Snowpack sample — Loveland Pass, Silver Plume, Colorado, USA (1/12/25, 11:40 AM MST)
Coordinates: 39.66, -105.88
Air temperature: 7 °F
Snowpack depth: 140 cm
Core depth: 10 cm
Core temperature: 41 °F
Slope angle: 11°, slope face: 30°
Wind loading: high
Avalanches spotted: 2
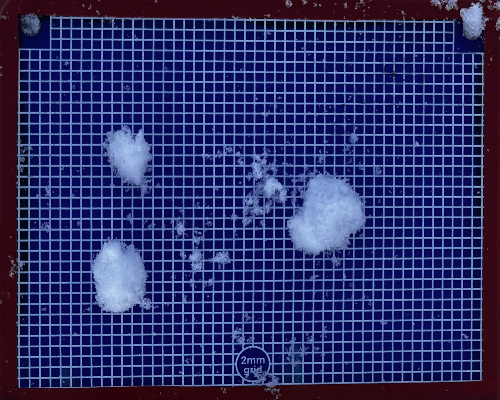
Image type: profile
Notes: Pilot using slightly modified coring method that took too large segment for snow profile picturing, advised not to use in higher level models. Two avalanche on south face nearby, partially cloudy with light snow in the last 24 hours. Lots of wind loading on eastern features.